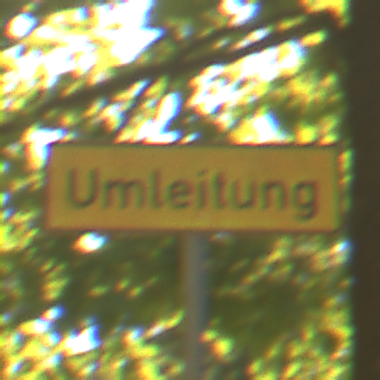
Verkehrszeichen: Umleitungsankuendigung
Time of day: Midday
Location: Outdoor (Nature)
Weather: PartlyCloudy
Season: NotSpecified
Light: Natural